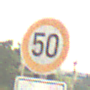
Verkehrszeichen: Geschwindigkeit50
Zusatzzeichen unten: HinweisDurchVerbaleAngabe6
Umgebung: Outdoor, Suburban
Tageszeit: MorningAfternoon
Wetter: Clear
Licht: Natural
Jahreszeit: NotSpecified
Kontrast: HighContrast